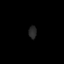
Tissue: prostate
Cell type: Myeloid cells
Senescence score: 0.6859
Nuclear area (px): 101
Mean DAPI intensity: 38.733